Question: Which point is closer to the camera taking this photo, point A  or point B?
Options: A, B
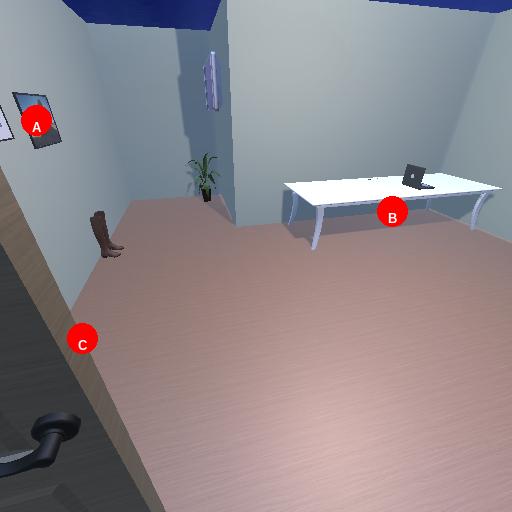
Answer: A